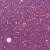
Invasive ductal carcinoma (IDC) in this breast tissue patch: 1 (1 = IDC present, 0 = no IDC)